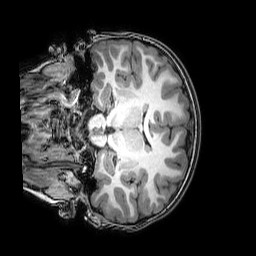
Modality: T1w
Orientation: coronal
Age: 6
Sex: female
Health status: healthy